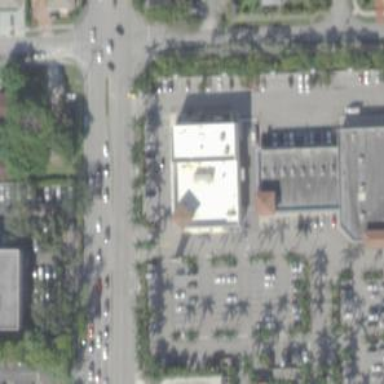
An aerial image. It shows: Healthcare clinic.